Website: crate-barrel
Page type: cart
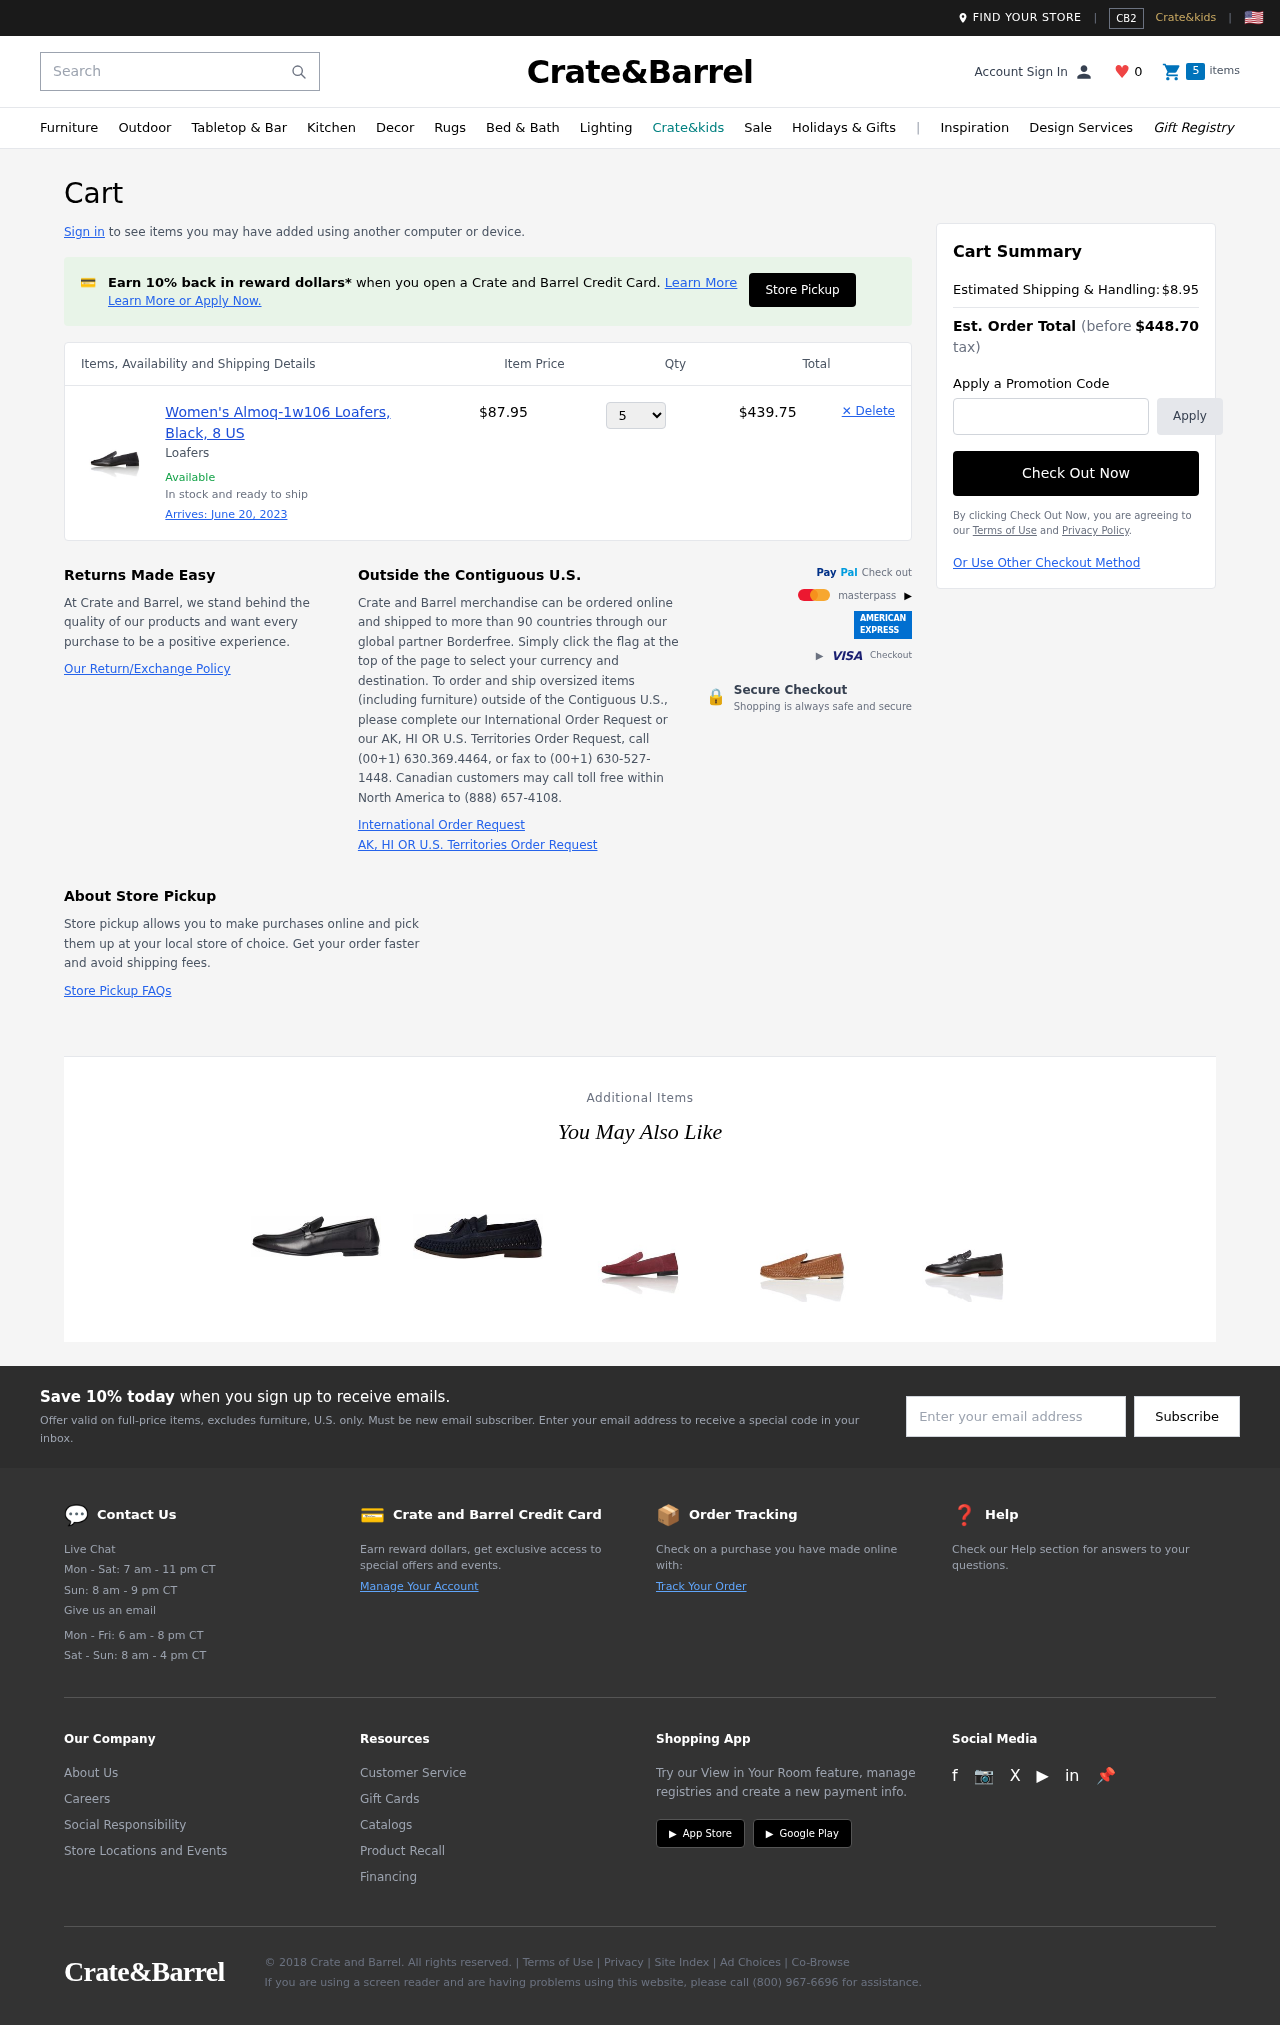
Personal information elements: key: PII_PROMO_CODE
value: OWJSAVE
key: PII_EMAIL
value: hwilliams@hotmail.com
Product elements: key: PRODUCT1_DESC
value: Loafers
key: PRODUCT1_NAME
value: Women's Almoq-1w106 Loafers, Black, 8 US
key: PRODUCT1_PRICE
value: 87.95
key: PRODUCT1_QUANTITY
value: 5
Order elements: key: ORDER_DELIVERY_DATE
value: June 20, 2023
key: ORDER_SUBTOTAL
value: $439.75
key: ORDER_SHIPPING_COST
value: $8.95
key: ORDER_TOTAL
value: $448.70